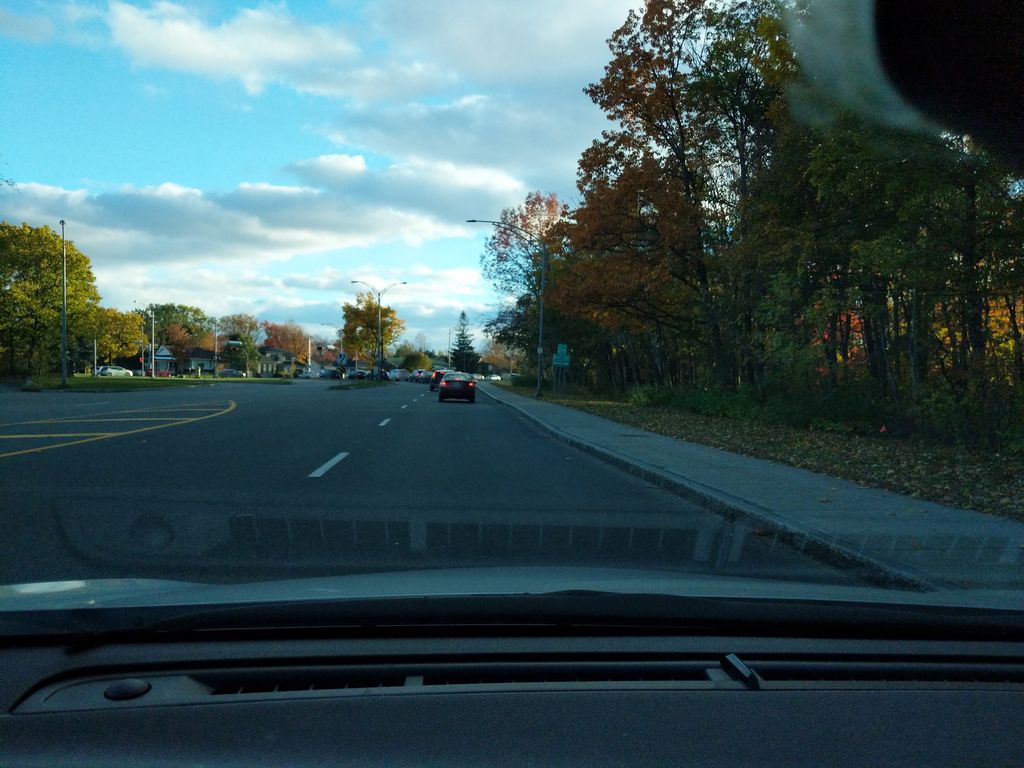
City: quebec_city